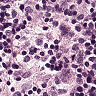
Metastatic tissue present: no